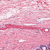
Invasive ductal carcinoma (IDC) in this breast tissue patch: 0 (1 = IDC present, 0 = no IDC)